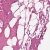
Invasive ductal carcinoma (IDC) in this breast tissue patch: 0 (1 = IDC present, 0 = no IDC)